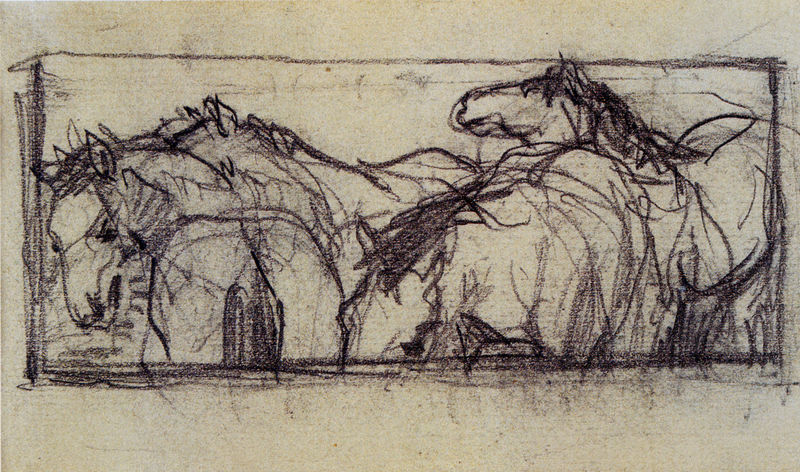
Titel: Pferdegruppe
Künstler: Franz Marc
Standort: Halle
Institution: Kunstmuseum des Landes Sachsen-Anhalt
Schlagwörter: gruppe, kopf, körper, schatten, weiß, ausschnitt, bewegung, grau, kreide, köpfe, ohr, rücken, schwarz, skizze, zeichnung, blick, tier, tiere, beige, expressionismus, augen, rahmen, stehen, hals, auge, drei, ohren, pferd, pferde, reiter, mähne, schnell, schweif, hintern, papier, studie, herde, rand, detail, striche, leiber, vier, rechteck, kohle, bleistift, entwurf, franz, kohlezeichnung, ross, maul, nüstern, rechteckig, stall, linienführung, schweife, rösser, skizzen, format, blauer reiter, bleistif, franz marc, marc, blaue reiter, mähnen, flüchtig, begrenzung, pferdestall, verschmiert, üstern, zeichnung pferd pferde kohle papier bewegung